Question: I can't seem to find any similar topics online regarding this, so apologies for the apparently elementary question...
I foolishly added a crystal report to a test form within a test project inside of a production Visual Studio solution file. I did my tests, and .
Part of the solution is a webservice, which was working fine before I published a new version (since I added and removed the crystal report). Now it errors in the live environment:
'''
Could not load file or assembly 'CrystalDecisions.CrystalReports.Engine'
'''
There is no reference to crystal reports in the solution at all (that I can find).
References for the Webservice project (contained withing the global solution):

To keep the question size down I won't post the web.config file, but if you want it, let me know.
What on earth is going on? and why does my webservice require crystal reports on my webserver when it had absolutely nothing to do with this project!?
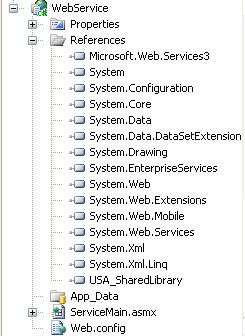
Answer: It turns out that i'd missed a few references to crystal reports in my main website project. Not that i'd have expected that to have affected my webservice (totally seperate project within the same solution), but it obviously did.
Mystery solved.
At the risk of sounding stupid, i feel its worth noting that my webservice is being hosted in a subdirectory within the IIS virtual directory that hosts the main site. IIS obviously loads the web.config file from the parent directory, during the load of any sub-sites/services. This was a new discovery for me.